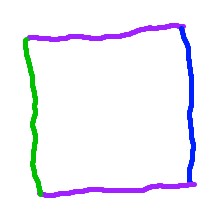
Shape: square